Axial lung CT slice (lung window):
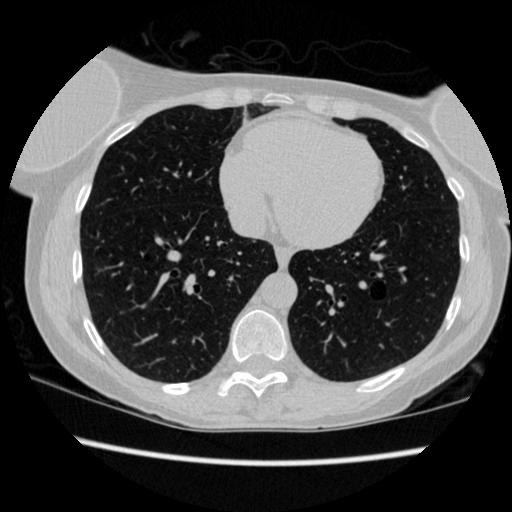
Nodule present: no